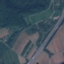
Land use / land cover class: Highway